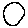
Label: moon